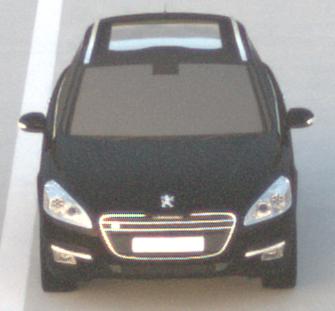
Make: Peugeot
Model: 508 SW 120 VTi
Detailed model: 508 (I) SW
Model produced from: 2011/03
Model produced until: 2014/05
Doors: 5
Color: black
Road condition: dry road
Daytime: sunrise or sunset
Contrast: low contrast